What's the difference between 2 images?
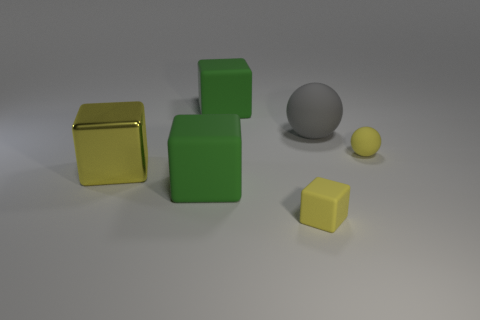
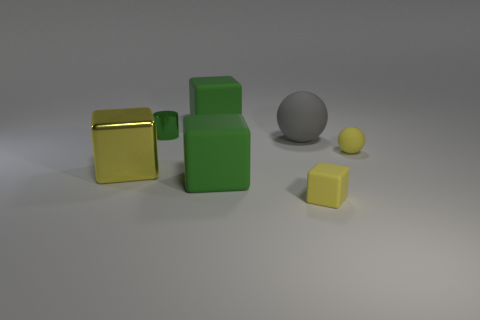
the small green object has been added
the shiny cylinder has been added
the small green metal cylinder behind the gray rubber ball has been added
the small green metallic cylinder behind the large gray sphere has been added